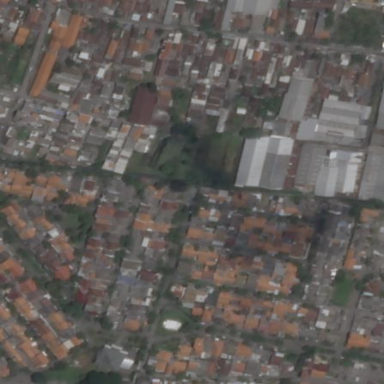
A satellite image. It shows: Residential area.